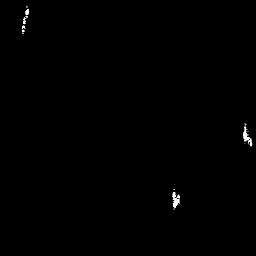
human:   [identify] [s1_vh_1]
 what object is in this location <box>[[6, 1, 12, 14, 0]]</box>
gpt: <ref>1 small ship at the top left</ref>

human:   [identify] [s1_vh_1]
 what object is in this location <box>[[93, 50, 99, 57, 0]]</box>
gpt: <ref>1 small ship at the right</ref>